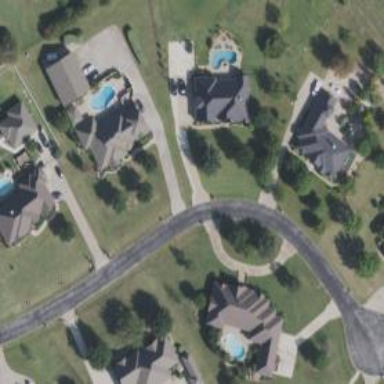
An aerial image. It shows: Residential road.